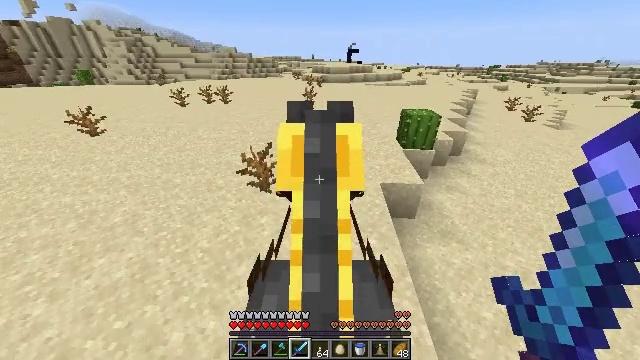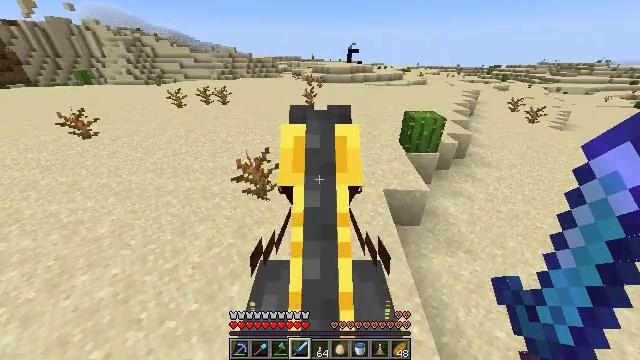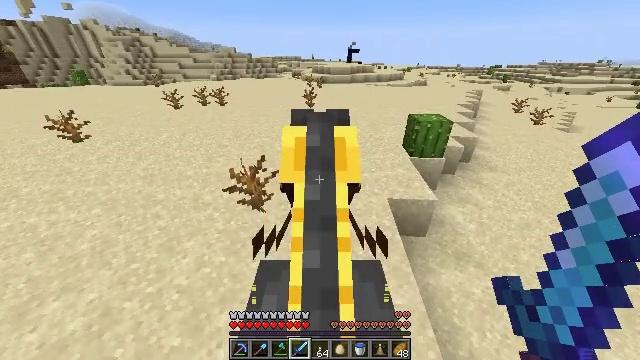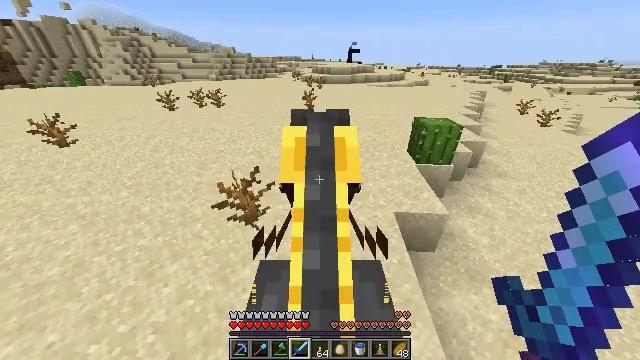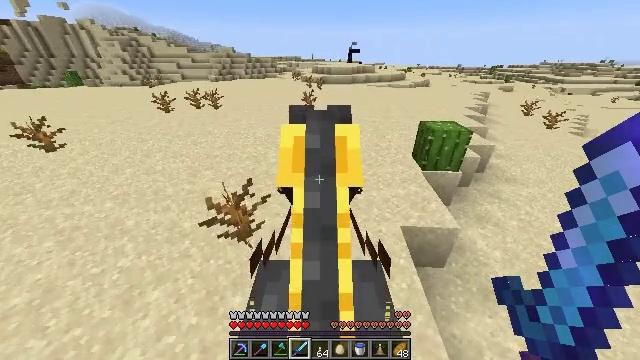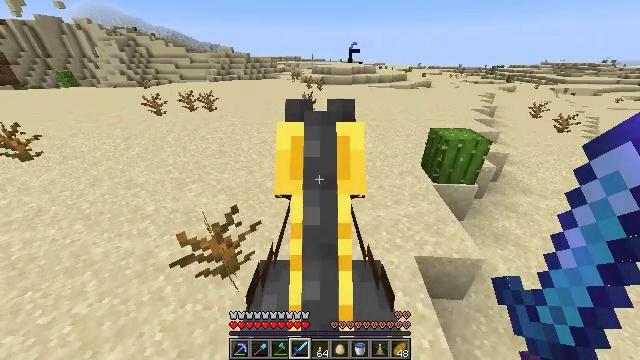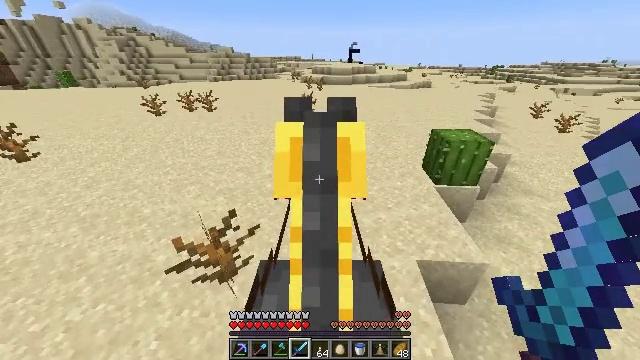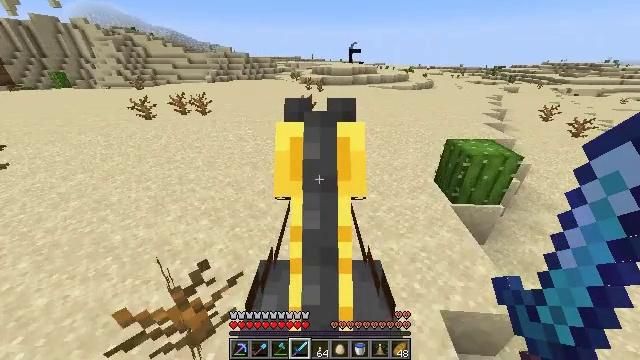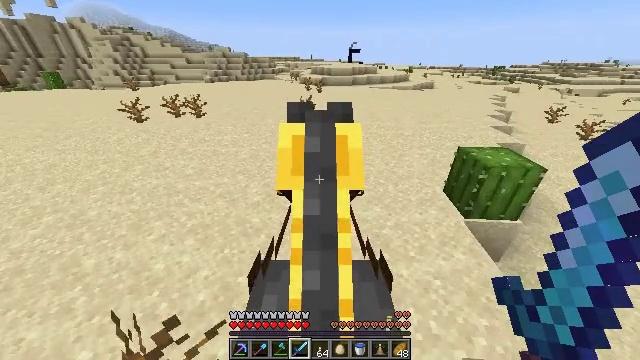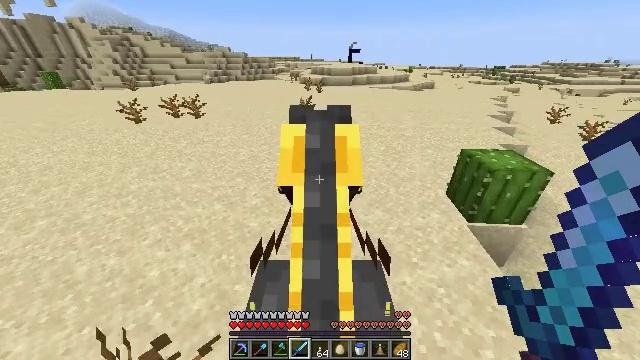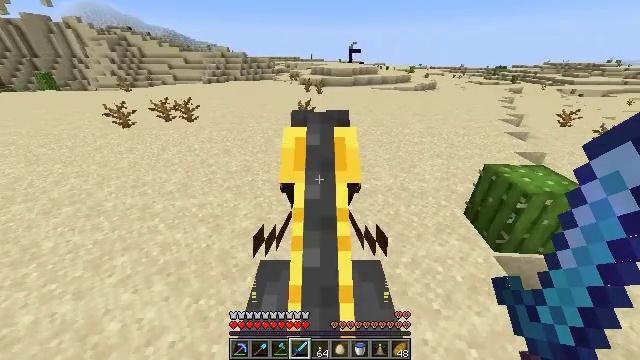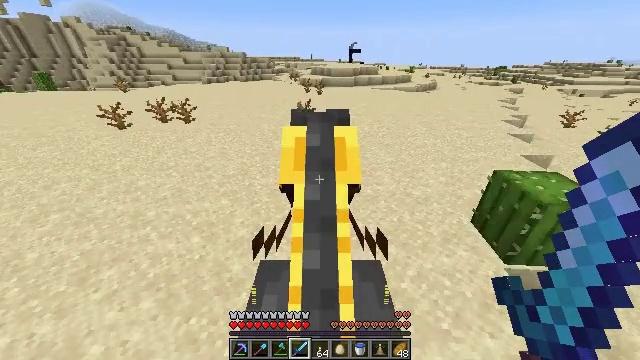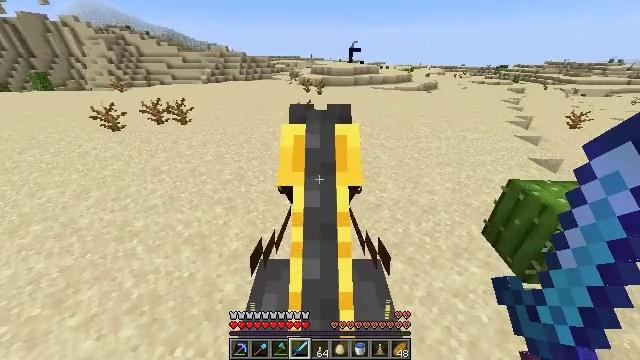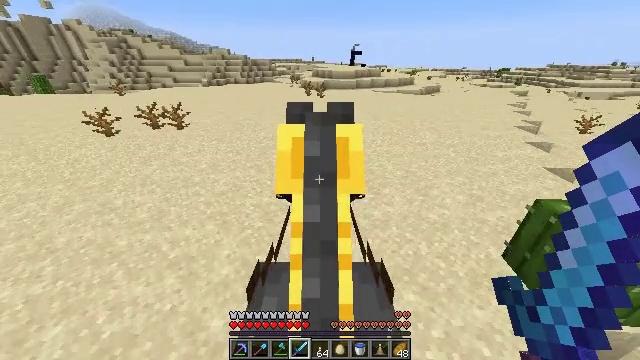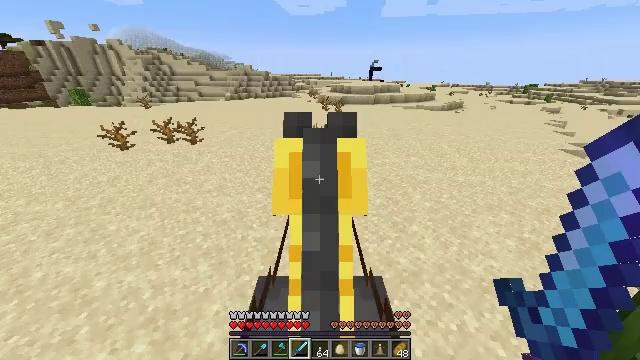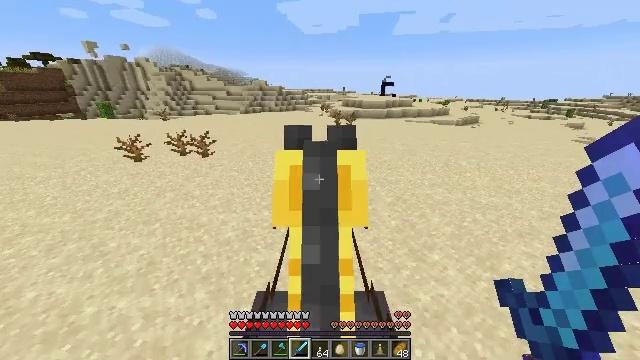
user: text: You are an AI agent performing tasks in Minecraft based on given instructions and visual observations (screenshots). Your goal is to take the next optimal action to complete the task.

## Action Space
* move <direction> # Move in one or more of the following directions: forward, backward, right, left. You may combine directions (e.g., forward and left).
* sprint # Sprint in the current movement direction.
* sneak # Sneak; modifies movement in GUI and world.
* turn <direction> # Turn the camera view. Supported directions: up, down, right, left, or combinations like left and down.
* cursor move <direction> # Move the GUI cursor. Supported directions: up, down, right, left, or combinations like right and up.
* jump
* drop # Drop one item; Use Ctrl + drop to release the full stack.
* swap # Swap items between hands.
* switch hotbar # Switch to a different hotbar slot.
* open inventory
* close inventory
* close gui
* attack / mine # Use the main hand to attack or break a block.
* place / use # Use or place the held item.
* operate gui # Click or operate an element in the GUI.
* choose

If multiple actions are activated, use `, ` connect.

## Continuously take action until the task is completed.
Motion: motion action
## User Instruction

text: Attack the sandstone to break it.
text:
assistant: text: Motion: move forward, sprint
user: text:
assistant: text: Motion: move forward, sprint
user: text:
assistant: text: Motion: move forward, sprint
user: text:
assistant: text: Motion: move forward, sprint
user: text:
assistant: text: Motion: move forward, sprint
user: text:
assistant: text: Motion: move forward, sprint
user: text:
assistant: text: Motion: move forward, sprint
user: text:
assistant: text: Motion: move forward, sprint
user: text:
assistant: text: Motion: move forward, sprint
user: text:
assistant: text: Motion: move forward, sprint
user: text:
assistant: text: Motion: move forward, sprint
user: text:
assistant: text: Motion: move forward, sprint
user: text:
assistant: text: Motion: move forward, sprint, turn left
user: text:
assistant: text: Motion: move forward, sprint, turn left and up
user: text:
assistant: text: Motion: move forward, sprint, turn left and up
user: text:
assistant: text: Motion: move forward and move right, sprint, turn left and up
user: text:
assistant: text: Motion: move forward and move right, sprint
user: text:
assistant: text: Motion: move forward and move right, sprint
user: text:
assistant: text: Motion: move forward and move right, sprint
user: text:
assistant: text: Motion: move forward and move right, sprint
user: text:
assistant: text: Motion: move forward and move right, sprint
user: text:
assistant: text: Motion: move forward and move right, sprint
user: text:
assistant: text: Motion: move forward and move right, sprint
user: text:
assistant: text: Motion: move forward and move right, sprint
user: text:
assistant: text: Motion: move forward and move right, sprint
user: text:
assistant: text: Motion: move forward and move right, sprint
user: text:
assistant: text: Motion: move forward and move right, sprint
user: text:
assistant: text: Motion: move forward and move right, sprint
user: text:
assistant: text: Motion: move forward and move right, sprint
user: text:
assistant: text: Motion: move forward and move right, sprint